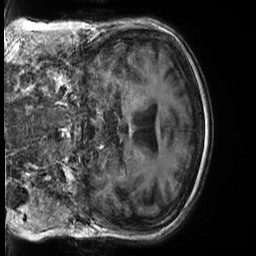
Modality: T1w
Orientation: coronal
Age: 66
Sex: female
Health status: healthy
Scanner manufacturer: siemens
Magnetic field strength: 3 T
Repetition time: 2.5 s
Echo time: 0.00299 s